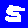
Digit: 5